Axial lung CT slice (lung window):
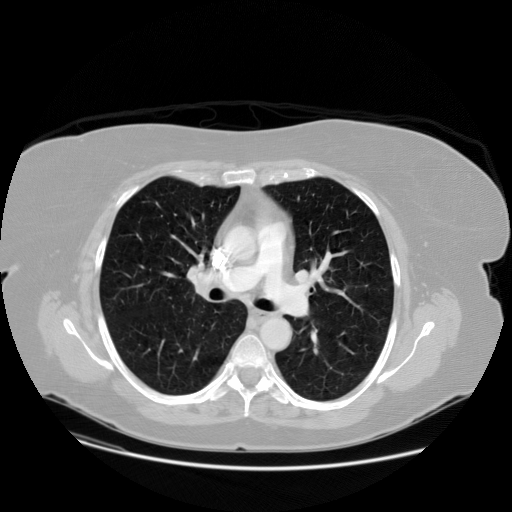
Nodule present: no